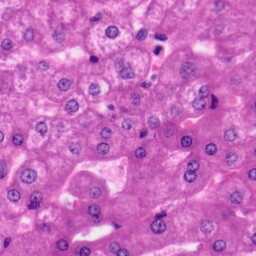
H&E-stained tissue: Liver